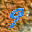
Label: 9